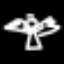
Label: angel